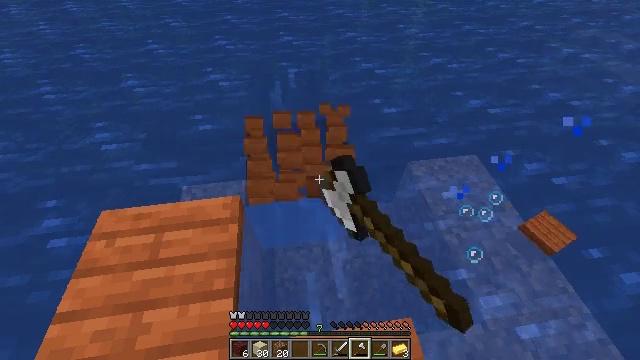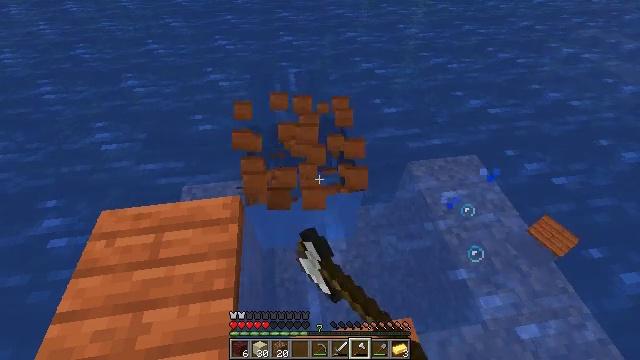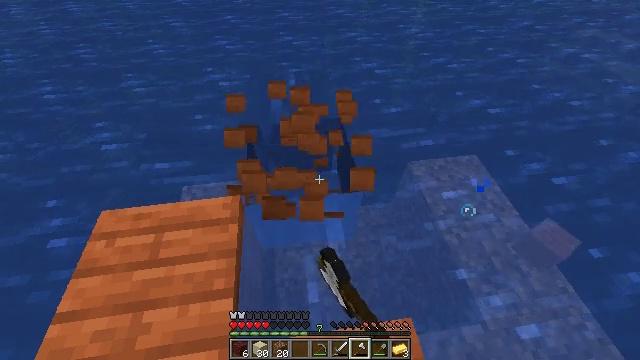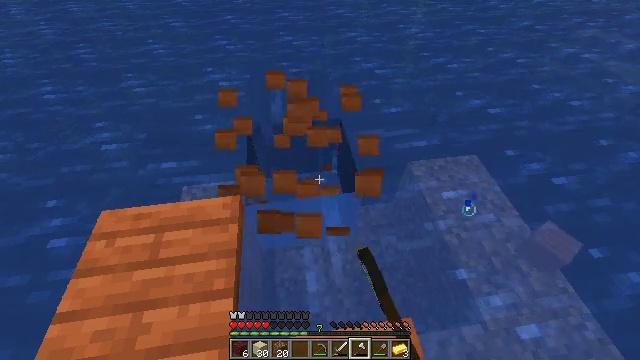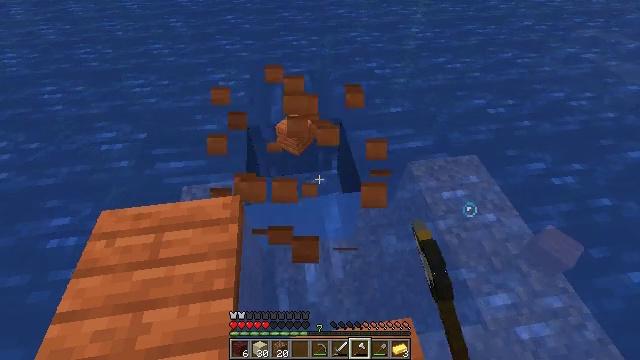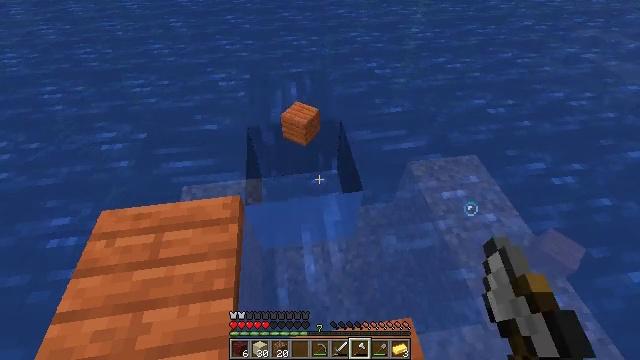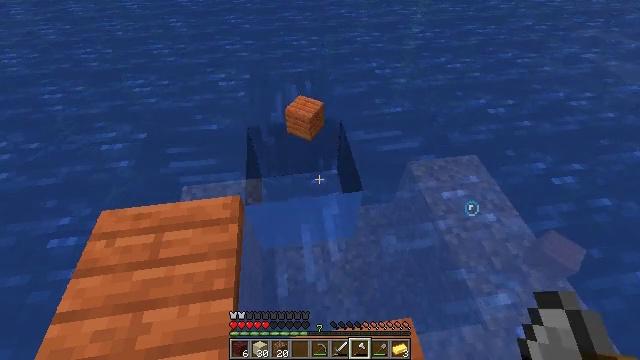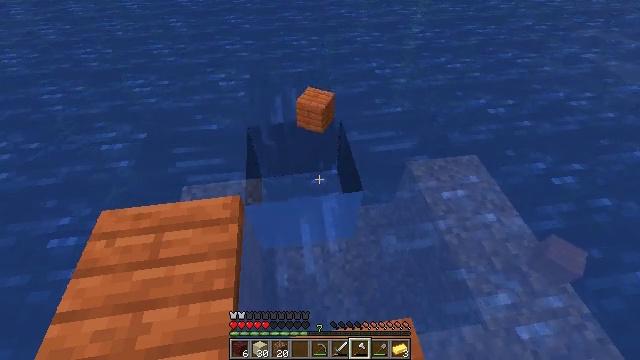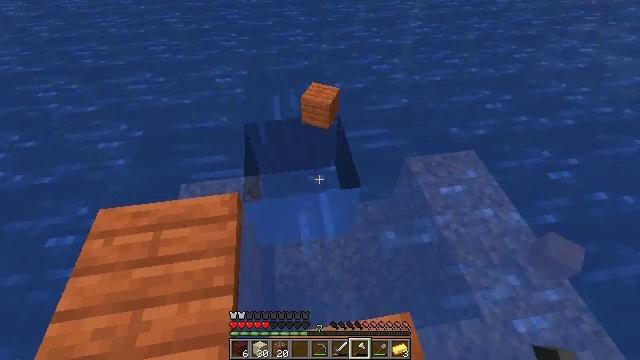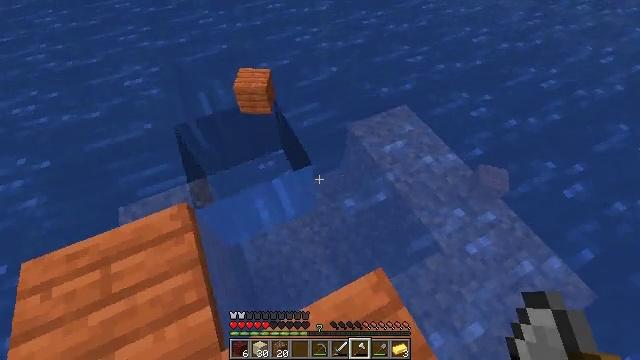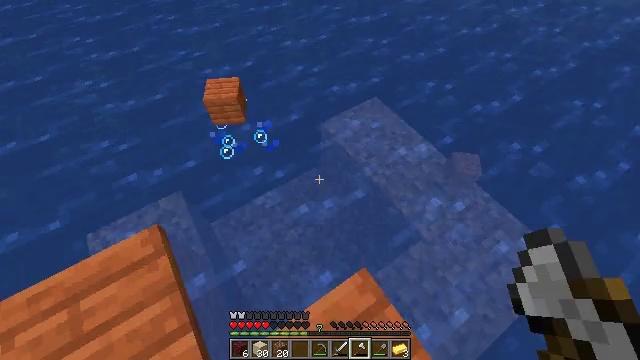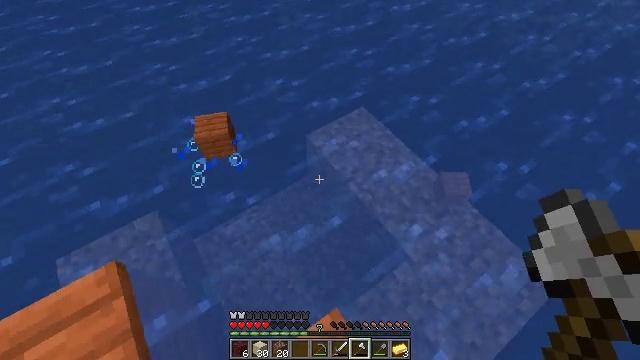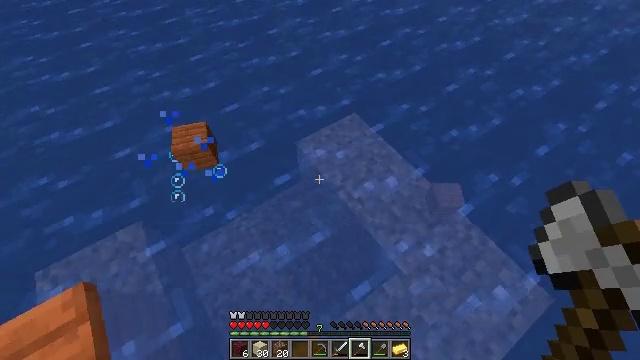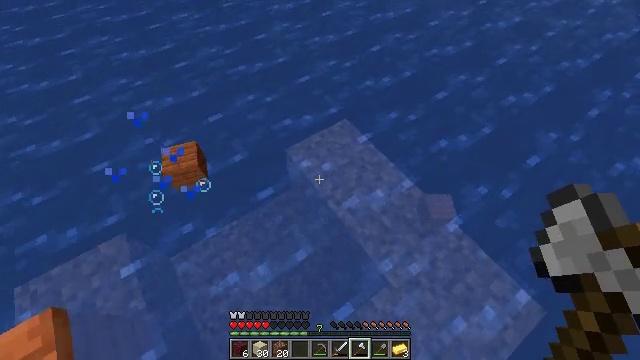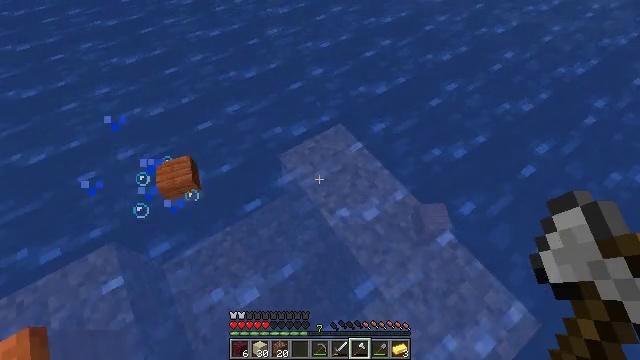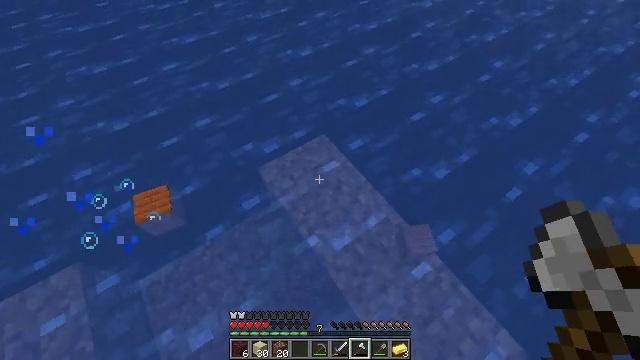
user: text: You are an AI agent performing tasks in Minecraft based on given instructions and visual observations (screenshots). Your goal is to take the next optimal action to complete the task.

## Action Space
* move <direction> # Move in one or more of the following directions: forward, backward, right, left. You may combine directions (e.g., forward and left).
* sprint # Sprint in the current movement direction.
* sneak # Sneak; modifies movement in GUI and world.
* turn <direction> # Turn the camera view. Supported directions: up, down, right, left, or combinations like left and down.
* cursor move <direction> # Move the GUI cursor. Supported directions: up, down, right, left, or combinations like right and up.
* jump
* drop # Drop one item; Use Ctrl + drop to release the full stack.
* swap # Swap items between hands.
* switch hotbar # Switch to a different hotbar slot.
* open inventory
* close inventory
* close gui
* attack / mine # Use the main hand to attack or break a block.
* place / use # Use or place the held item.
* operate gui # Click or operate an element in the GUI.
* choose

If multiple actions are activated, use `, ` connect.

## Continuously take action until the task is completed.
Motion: motion action
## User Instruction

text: Break the existing acacia planks.
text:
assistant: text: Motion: attack / mine
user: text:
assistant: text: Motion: attack / mine
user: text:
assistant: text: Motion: attack / mine
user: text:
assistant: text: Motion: attack / mine
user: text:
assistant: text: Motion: attack / mine
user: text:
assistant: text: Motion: attack / mine
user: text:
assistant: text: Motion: attack / mine
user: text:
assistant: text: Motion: attack / mine
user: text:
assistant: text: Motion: move forward and move right, turn right and down
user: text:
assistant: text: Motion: move forward and move right, turn right and down
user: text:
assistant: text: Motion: move forward and move right
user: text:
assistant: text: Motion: move forward and move right
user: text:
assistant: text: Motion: move forward and move right
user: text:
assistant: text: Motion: move forward and move right
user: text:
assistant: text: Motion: move forward and move right
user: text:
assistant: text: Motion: move forward and move right
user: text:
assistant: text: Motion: move forward and move right
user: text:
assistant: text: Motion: move forward and move right
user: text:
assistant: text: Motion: move forward and move right, turn left
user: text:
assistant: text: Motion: move forward and move right, turn left
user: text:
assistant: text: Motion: move forward and move right, turn left
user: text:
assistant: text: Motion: move forward and move right, turn left
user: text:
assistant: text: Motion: move forward and move right, turn left and up
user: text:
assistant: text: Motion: move forward, turn left and up
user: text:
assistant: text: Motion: turn left and up
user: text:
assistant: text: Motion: turn left and up
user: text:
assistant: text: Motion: no_op
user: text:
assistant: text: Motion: no_op
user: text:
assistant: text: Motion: no_op
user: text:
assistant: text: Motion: turn left